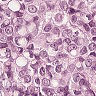
Metastatic tissue present: yes